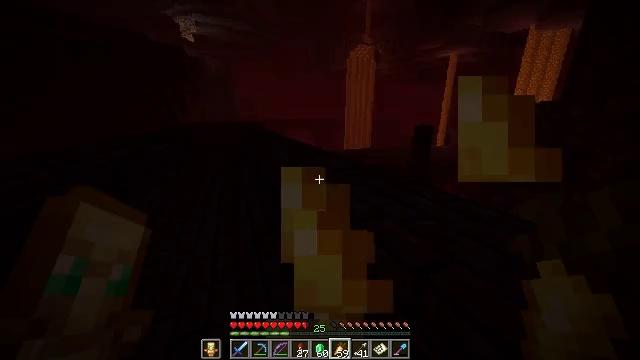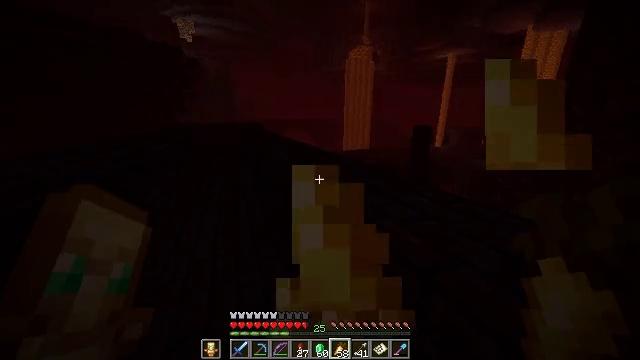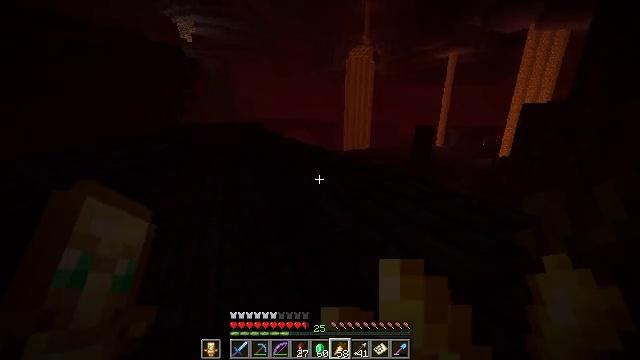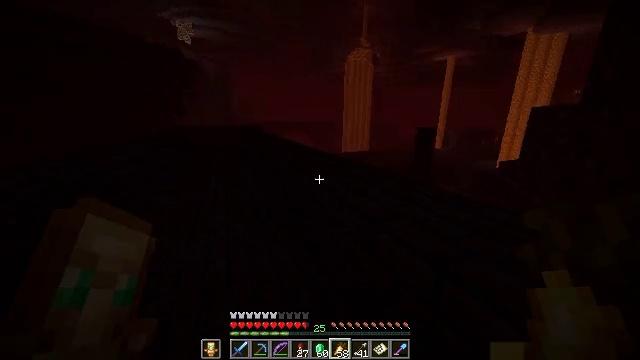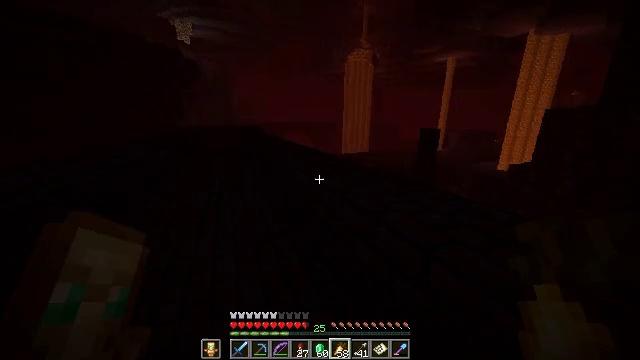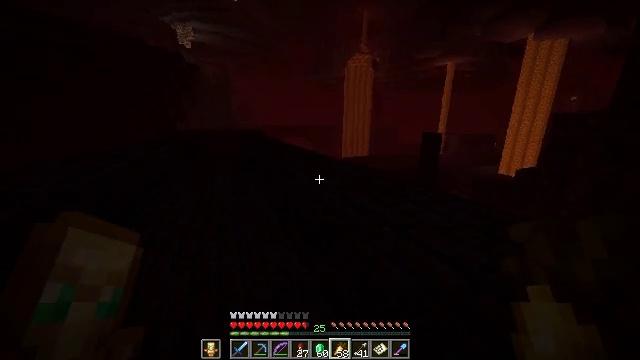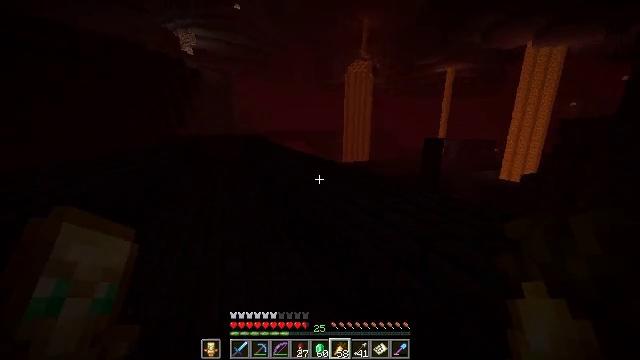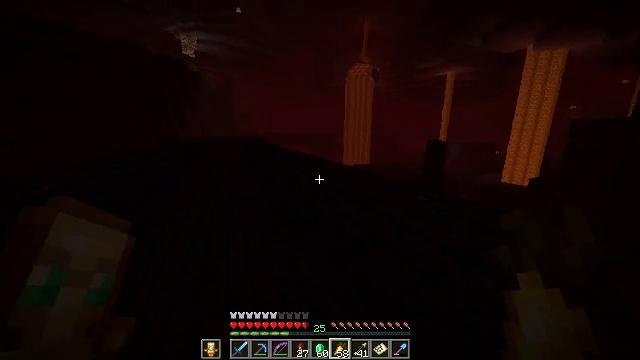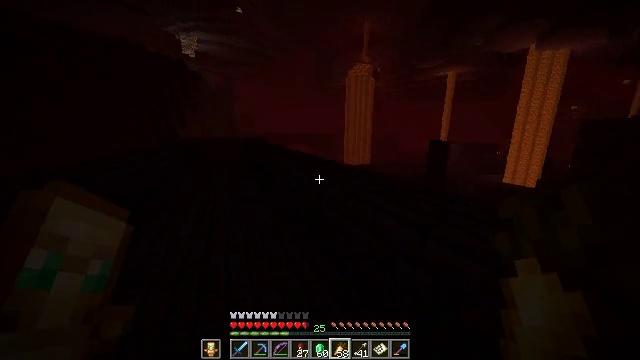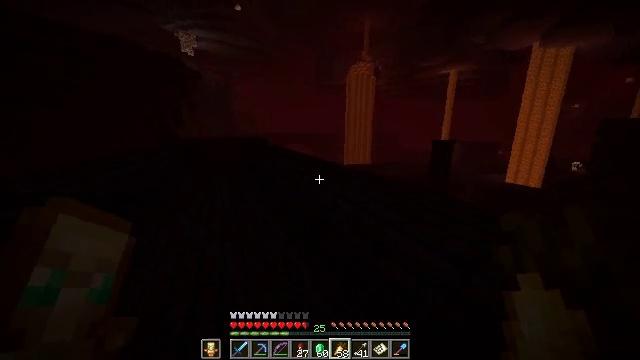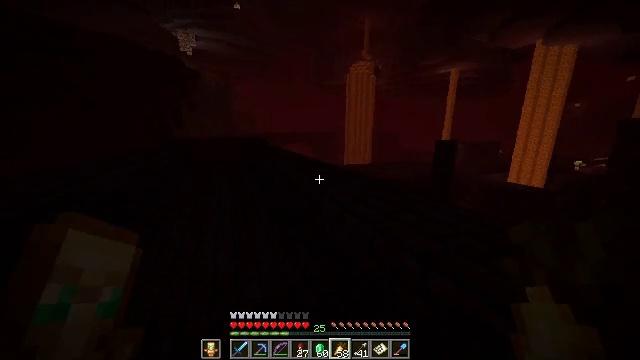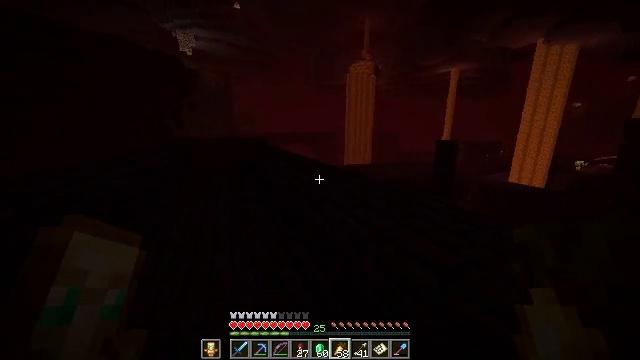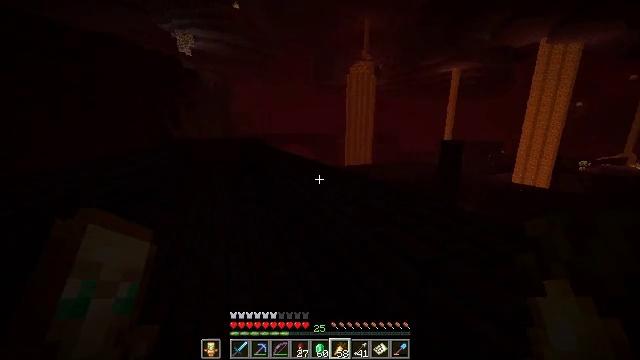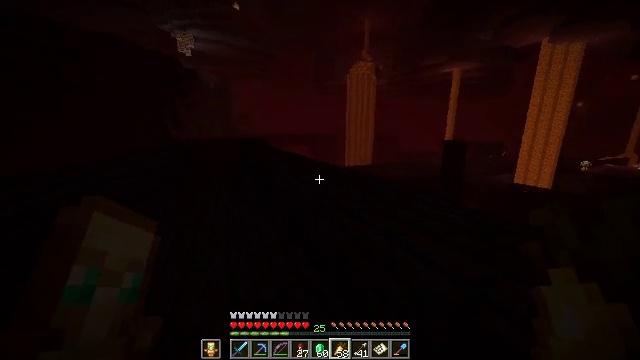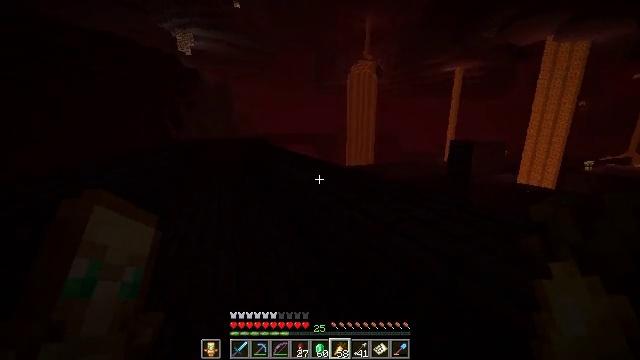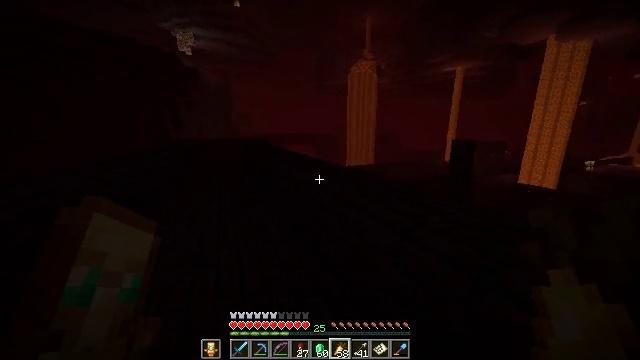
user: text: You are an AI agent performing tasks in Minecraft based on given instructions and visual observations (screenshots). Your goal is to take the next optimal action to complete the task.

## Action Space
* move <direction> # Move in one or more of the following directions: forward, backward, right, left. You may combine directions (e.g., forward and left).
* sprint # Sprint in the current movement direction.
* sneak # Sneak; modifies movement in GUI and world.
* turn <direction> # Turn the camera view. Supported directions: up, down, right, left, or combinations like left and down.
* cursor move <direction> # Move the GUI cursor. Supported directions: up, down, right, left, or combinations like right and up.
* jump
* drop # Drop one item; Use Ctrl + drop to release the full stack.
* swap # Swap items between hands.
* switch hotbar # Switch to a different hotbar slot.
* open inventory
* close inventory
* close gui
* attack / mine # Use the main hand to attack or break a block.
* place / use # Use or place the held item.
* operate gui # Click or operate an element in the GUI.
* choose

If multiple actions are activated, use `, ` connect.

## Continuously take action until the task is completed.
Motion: motion action
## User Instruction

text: Hunt nether mobs.
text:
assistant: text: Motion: move forward and move left, sprint, use / place
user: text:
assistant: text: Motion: move forward and move left, sprint, use / place
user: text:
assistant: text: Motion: move forward and move left, sprint, use / place
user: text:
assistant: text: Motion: move forward and move left, sprint
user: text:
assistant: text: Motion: move forward and move left, sprint
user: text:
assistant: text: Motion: move forward and move left, sprint, turn up
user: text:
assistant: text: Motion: move forward, sprint
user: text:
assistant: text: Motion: move forward, sprint
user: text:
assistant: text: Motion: move forward, sprint
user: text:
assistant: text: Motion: move forward, sprint
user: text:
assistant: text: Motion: move forward, sprint
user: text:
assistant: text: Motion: move forward and move left, sprint
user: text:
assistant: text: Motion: move forward and move left, sprint
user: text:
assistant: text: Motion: move forward and move left, sprint
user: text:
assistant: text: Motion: move forward and move left, sprint
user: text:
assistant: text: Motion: move forward and move left, sprint
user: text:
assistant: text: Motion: move forward and move left, sprint
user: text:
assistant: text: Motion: move forward, sprint
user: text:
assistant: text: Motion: move forward, sprint
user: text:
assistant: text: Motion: move forward, sprint
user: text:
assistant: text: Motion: move forward, sprint
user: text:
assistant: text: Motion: move forward, sprint
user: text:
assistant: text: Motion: move forward, sprint
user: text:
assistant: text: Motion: move forward, sprint
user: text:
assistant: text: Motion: move forward, sprint
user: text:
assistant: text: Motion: move forward and move left, sprint
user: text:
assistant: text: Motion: move forward and move left, sprint
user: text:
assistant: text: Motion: move forward and move left, sprint
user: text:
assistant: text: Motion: move forward and move left, sprint
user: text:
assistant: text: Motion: move forward and move left, sprint